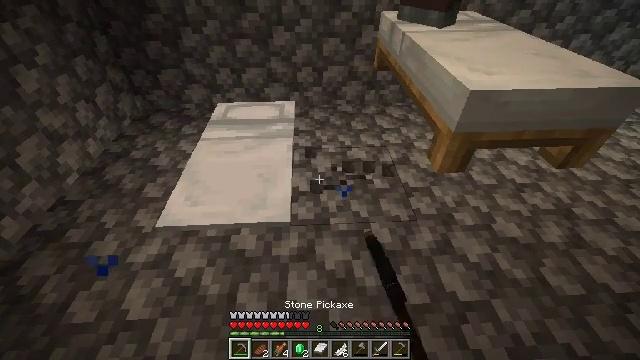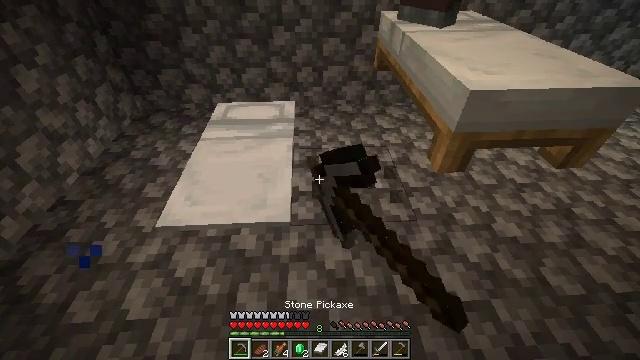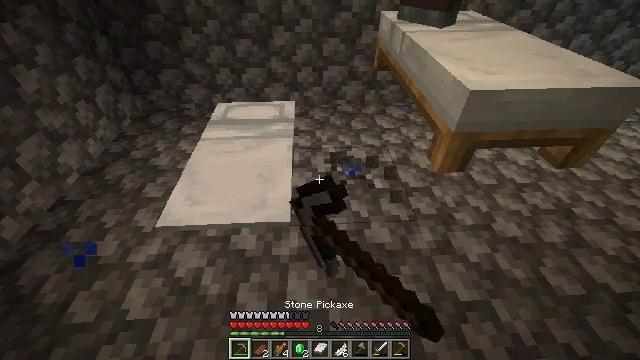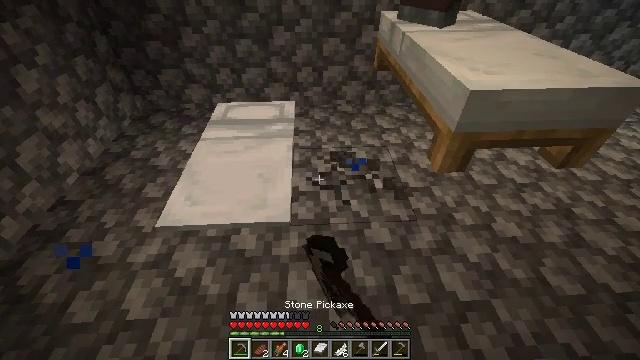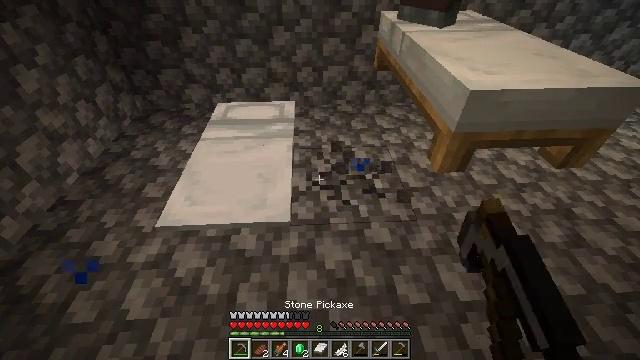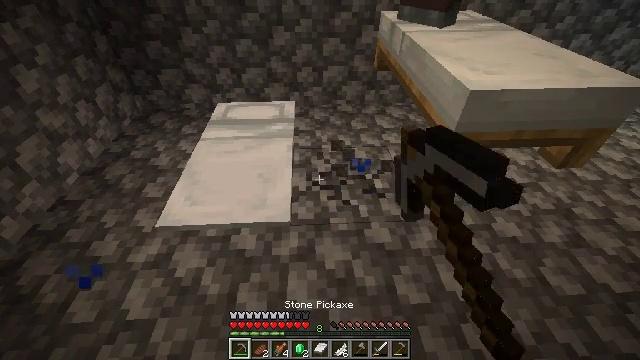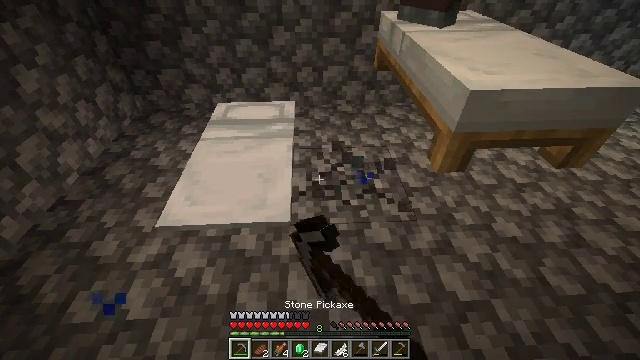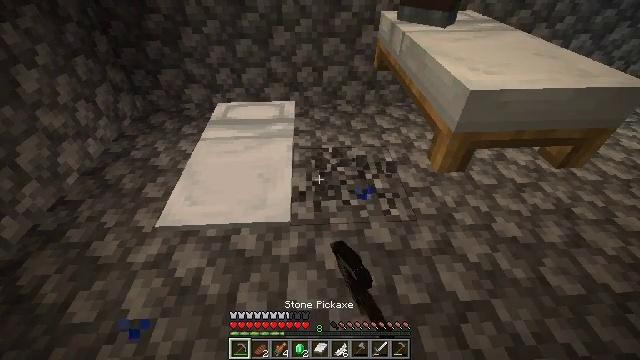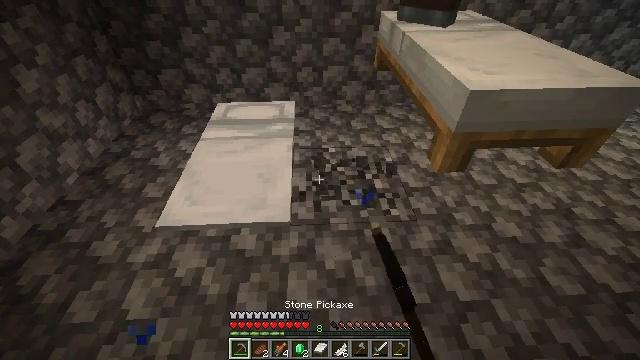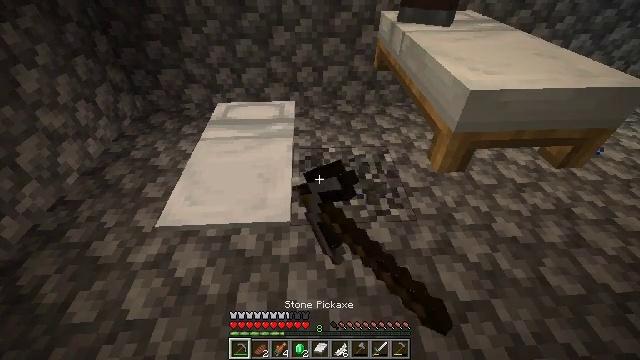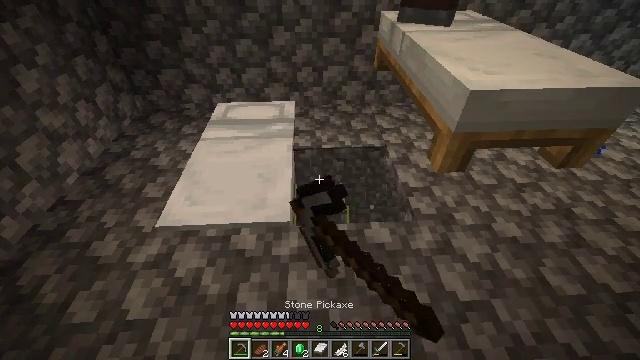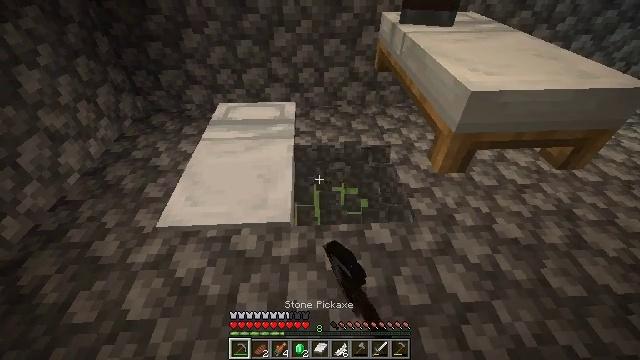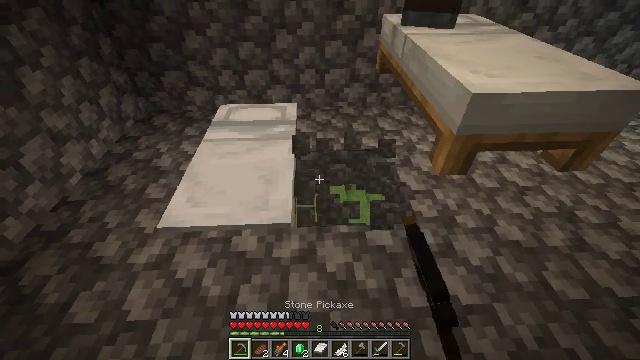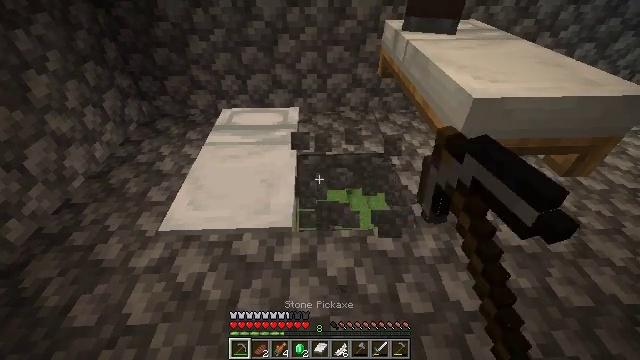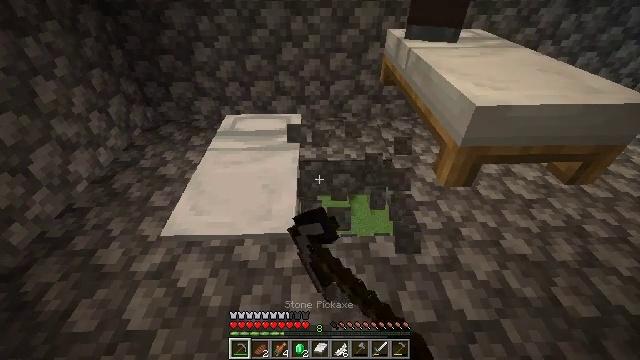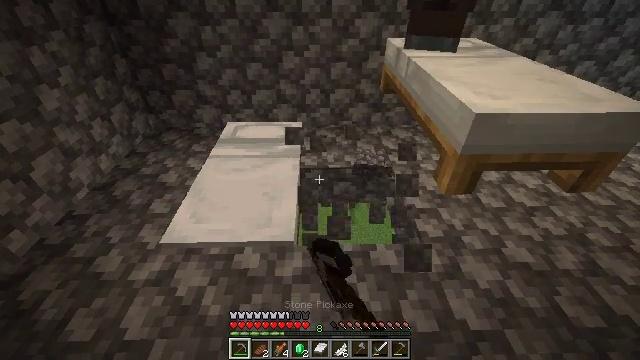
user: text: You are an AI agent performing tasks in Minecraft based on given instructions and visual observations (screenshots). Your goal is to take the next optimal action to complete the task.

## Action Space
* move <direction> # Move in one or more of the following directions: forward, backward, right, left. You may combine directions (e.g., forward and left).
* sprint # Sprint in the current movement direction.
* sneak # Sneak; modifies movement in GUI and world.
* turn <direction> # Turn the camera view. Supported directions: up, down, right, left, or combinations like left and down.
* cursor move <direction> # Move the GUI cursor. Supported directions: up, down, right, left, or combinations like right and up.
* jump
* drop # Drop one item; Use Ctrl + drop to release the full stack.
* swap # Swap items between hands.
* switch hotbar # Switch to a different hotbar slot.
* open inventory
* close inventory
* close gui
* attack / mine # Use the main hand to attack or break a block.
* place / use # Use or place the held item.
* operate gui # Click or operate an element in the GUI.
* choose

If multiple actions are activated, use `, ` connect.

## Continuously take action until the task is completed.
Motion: motion action
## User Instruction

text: Remove the cobblestone slab with a tool.
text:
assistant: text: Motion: attack / mine
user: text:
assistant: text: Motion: attack / mine
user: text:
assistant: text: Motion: attack / mine
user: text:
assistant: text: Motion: attack / mine
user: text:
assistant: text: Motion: attack / mine
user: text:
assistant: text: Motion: attack / mine
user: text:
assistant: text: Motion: attack / mine
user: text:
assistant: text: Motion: attack / mine
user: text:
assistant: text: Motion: attack / mine
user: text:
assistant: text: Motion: attack / mine
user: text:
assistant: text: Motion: attack / mine
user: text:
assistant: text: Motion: attack / mine
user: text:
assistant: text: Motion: attack / mine
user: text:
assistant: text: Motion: turn up, attack / mine
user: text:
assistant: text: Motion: turn up, attack / mine
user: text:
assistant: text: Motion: attack / mine
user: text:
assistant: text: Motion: attack / mine
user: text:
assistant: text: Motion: attack / mine
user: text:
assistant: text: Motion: attack / mine
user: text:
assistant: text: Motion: attack / mine
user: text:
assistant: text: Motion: attack / mine
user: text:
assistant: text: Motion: attack / mine
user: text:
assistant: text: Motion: attack / mine
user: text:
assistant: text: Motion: attack / mine
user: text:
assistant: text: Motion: attack / mine
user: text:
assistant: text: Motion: attack / mine
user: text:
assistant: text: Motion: attack / mine
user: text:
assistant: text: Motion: attack / mine
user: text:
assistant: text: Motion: attack / mine
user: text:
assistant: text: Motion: attack / mine